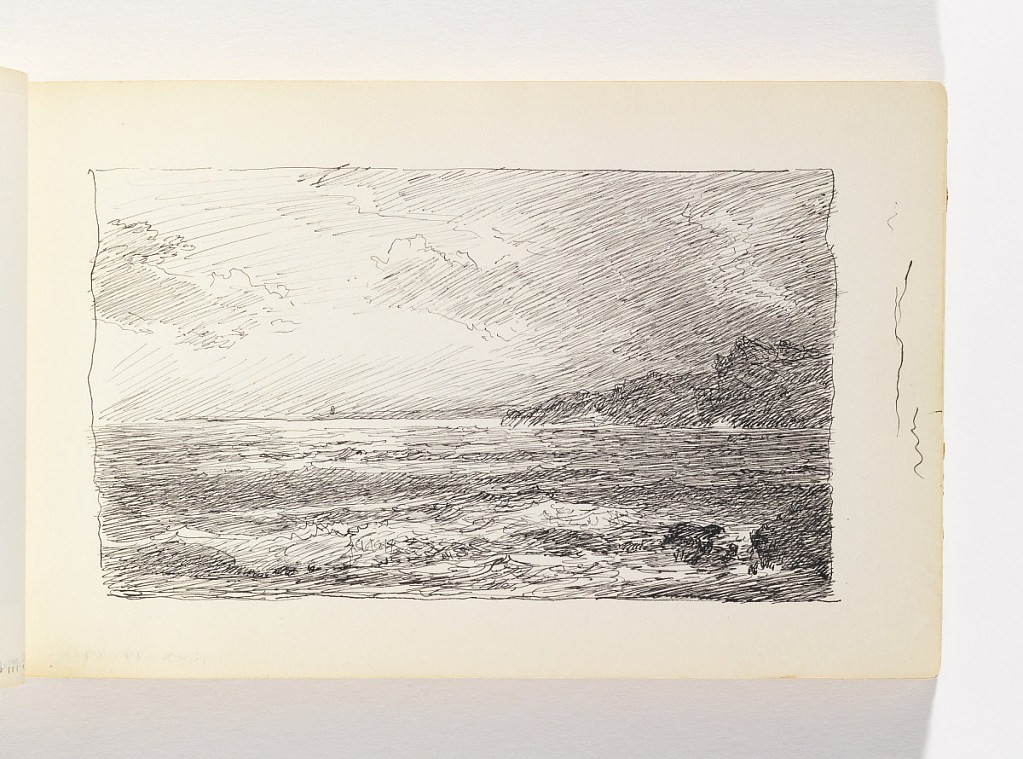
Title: Ocean, Rocks and Distant Cliffs
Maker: William Trost Richards, American, 1833–1905
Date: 1890–1900
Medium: Pen and black ink on off-white wove paper
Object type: Sketchbook folio
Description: Waves in foreground. Cliffs at right, in distance, with second stretch of land behind, along horizon. Structure (possibly lighthouse?) on left end of far landmass. Miscellaneous pen strokes in margin to right of image.